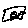
Label: square